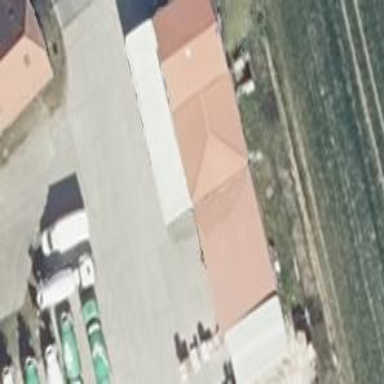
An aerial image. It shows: Commercial building with gabled roof.